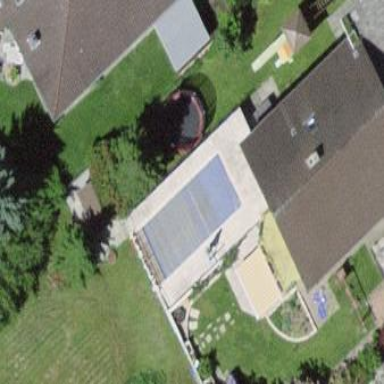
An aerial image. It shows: Swimming pool located in leisure land.